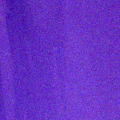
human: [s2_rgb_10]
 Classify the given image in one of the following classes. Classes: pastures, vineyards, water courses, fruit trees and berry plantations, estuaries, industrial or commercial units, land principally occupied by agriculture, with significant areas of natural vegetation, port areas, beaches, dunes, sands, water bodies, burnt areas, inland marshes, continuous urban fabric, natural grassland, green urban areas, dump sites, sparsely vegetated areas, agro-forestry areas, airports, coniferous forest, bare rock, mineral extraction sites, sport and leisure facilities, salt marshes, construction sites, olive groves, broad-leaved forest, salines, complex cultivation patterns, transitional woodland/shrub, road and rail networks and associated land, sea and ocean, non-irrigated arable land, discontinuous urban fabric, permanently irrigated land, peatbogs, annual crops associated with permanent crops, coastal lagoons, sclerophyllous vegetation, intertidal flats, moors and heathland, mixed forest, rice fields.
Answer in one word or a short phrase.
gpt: water bodies